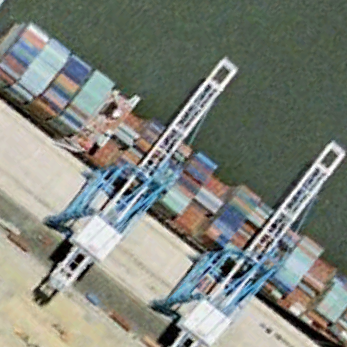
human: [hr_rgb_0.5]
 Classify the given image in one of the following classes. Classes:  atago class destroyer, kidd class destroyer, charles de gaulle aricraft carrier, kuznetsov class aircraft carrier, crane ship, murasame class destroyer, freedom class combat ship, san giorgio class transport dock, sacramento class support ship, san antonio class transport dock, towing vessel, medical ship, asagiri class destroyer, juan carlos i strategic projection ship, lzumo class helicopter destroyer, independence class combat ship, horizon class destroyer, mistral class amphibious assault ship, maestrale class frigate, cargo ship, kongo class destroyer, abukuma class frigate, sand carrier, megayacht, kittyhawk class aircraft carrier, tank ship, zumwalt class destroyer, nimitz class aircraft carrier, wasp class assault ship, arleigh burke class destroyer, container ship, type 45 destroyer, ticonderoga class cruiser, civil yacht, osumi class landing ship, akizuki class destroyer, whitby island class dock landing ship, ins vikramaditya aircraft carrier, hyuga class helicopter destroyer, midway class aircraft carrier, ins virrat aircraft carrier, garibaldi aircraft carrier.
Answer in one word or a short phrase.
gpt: Container ship